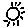
Label: sun